Question: I'm working on a web client. Here is the code:
'''
using System.Net;
using System.Net.Sockets;
using System.Text;
using Microsoft.SPOT;
using System.Threading;
using System;
namespace EPI.Net
{
public class EfficientPutRequest
{
#region MysSettings
static string _server;
static int httpPort;
static string _name;
static string _namespace = "http://tempuri.org/";
static string _event = "CreateEvent";
#endregion
public static Socket connection;
public EfficientPutRequest(string uri)
{
Uri siteUri = new Uri(uri);
_server = siteUri.Host;
_name = siteUri.AbsolutePath;
httpPort = siteUri.Port;
connection = Connect(_server, 5000);
}
static Socket Connect(string host, int timeout)
{
IPHostEntry hostEntry = Dns.GetHostEntry(host);
IPAddress hostAddress = hostEntry.AddressList[0];
IPEndPoint remoteEndPoint = new IPEndPoint(hostAddress, httpPort);
var connection = new Socket(AddressFamily.InterNetwork, SocketType.Stream, ProtocolType.Tcp);
connection.Connect(remoteEndPoint);
connection.SetSocketOption(SocketOptionLevel.Tcp, SocketOptionName.NoDelay, true);
connection.SendTimeout = timeout;
return connection;
}
public void SendRequest(System.DateTime timestamp, string args)
{
Socket s = connection;
const string CRLF = "
";
string content =
"<s:Envelope xmlns:s="http://schemas.xmlsoap.org/soap/envelope/">" +
"<s:Body>" +
"<" + _event + " xmlns="" + _namespace + "" xmlns:i="http://www.w3.org/2001/XMLSchema-instance">" +
"<timestamp>" + timestamp.ToString("yyyy-MM-ddTHH:mm:ss") + "</timestamp>" +
"<Args>" + args + "</Args>" +
"</" + _event + ">" +
"</s:Body>" +
"</s:Envelope>";
byte[] contentBuffer = Encoding.UTF8.GetBytes(content);
var requestLine =
"POST " + _name + " HTTP/1.1" + CRLF;
byte[] requestLineBuffer = Encoding.UTF8.GetBytes(requestLine);
var headers =
"Content-Type: text/xml; charset=utf-8" + CRLF +
"SOAPAction: "" + _namespace + _event + """ + CRLF +
"Host: " + _server + CRLF +
"Content-Length: " + contentBuffer.Length + CRLF +
"Expect: 100-continue" + CRLF +
"Accept-Encoding: gzip, deflate" + CRLF + CRLF;
byte[] headersBuffer = Encoding.UTF8.GetBytes(headers);
try
{
s.Send(requestLineBuffer);
Thread.Sleep(100);
s.Send(headersBuffer);
Thread.Sleep(100);
s.Send(contentBuffer);
Thread.Sleep(100);
s.Close();
connection.Close();
}
}
}
}
'''
I'm using this code in order to test client:
'''
using System;
using System.Threading;
using Microsoft.SPOT;
using Microsoft.SPOT.Hardware;
using GHIElectronics.NETMF.FEZ;
using EPI.Net;
namespace FEZ_Cobra_Console_Application1
{
public class Program
{
public static string endPoint = "http://192.*********/webservice.asmx";
public static int i = 1;
public static void Main()
{
while (true)
{
EfficientPutRequest Servicio = new EfficientPutRequest(endPoint);
Servicio.SendRequest(System.DateTime.Now, 17, 17, 0, "");
Debug.Print(i.ToString() + " sent");
i++;
Thread.Sleep(1000);
}
}
}
}
'''
It gives socket error after sending 15 messages. Here the error:

I've also tried to close socket after sending and neither works. Any idea?
I've updated code, closing sockets after sending message. Works OK in emulator, but doesn't in my device.
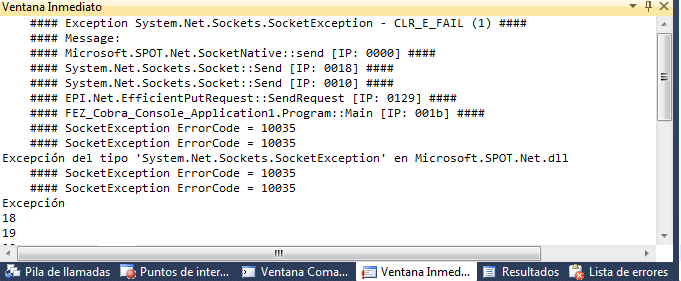
Answer: Solved so:
'''
connection.SetSocketOption(SocketOptionLevel.Tcp, SocketOptionName.Linger, new byte[] { 0, 0, 0, 0 });
'''
And adding this after sending messages:
'''
connection.Close();
'''
Here you can see the fixed code:
'''
using System.Net;
using System.Net.Sockets;
using System.Text;
using Microsoft.SPOT;
using System.Threading;
using System;
namespace EPI.Net
{
public class EfficientPutRequest
{
#region MysSettings
static string _server;
static int httpPort;
static string _name;
static string _namespace = "http://tempuri.org/";
static string _event = "CreateEvent";
#endregion
public static Socket connection;
public EfficientPutRequest(string uri)
{
Uri siteUri = new Uri(uri);
_server = siteUri.Host;
_name = siteUri.AbsolutePath;
httpPort = siteUri.Port;
connection = Connect(_server, 5000);
}
static Socket Connect(string host, int timeout)
{
IPHostEntry hostEntry = Dns.GetHostEntry(host);
IPAddress hostAddress = hostEntry.AddressList[0];
IPEndPoint remoteEndPoint = new IPEndPoint(hostAddress, httpPort);
var connection = new Socket(AddressFamily.InterNetwork, SocketType.Stream, ProtocolType.Tcp);
connection.Connect(remoteEndPoint);
connection.SetSocketOption(SocketOptionLevel.Tcp, SocketOptionName.Linger, new byte[] { 0, 0, 0, 0 });
connection.SendTimeout = timeout;
return connection;
}
public void SendRequest(System.DateTime timestamp, string args)
{
const string CRLF = "
";
string content =
"<s:Envelope xmlns:s="http://schemas.xmlsoap.org/soap/envelope/">" +
"<s:Body>" +
"<" + _event + " xmlns="" + _namespace + "" xmlns:i="http://www.w3.org/2001/XMLSchema-instance">" +
"<timestamp>" + timestamp.ToString("yyyy-MM-ddTHH:mm:ss") + "</timestamp>" +
"<Args>" + args + "</Args>" +
"</" + _event + ">" +
"</s:Body>" +
"</s:Envelope>";
byte[] contentBuffer = Encoding.UTF8.GetBytes(content);
var requestLine =
"POST " + _name + " HTTP/1.1" + CRLF;
byte[] requestLineBuffer = Encoding.UTF8.GetBytes(requestLine);
var headers =
"Content-Type: text/xml; charset=utf-8" + CRLF +
"SOAPAction: "" + _namespace + _event + """ + CRLF +
"Host: " + _server + CRLF +
"Content-Length: " + contentBuffer.Length + CRLF +
"Expect: 100-continue" + CRLF +
"Accept-Encoding: gzip, deflate" + CRLF + CRLF;
byte[] headersBuffer = Encoding.UTF8.GetBytes(headers);
try
{
connection.Send(requestLineBuffer);
Thread.Sleep(100);
connection.Send(headersBuffer);
Thread.Sleep(100);
connection.Send(contentBuffer);
Thread.Sleep(100);
connection.Close();
}
}
}
}
'''